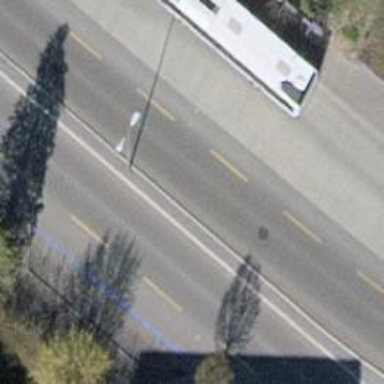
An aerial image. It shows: Bus stop with designated stop position for public transport.